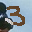
Label: 3